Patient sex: F
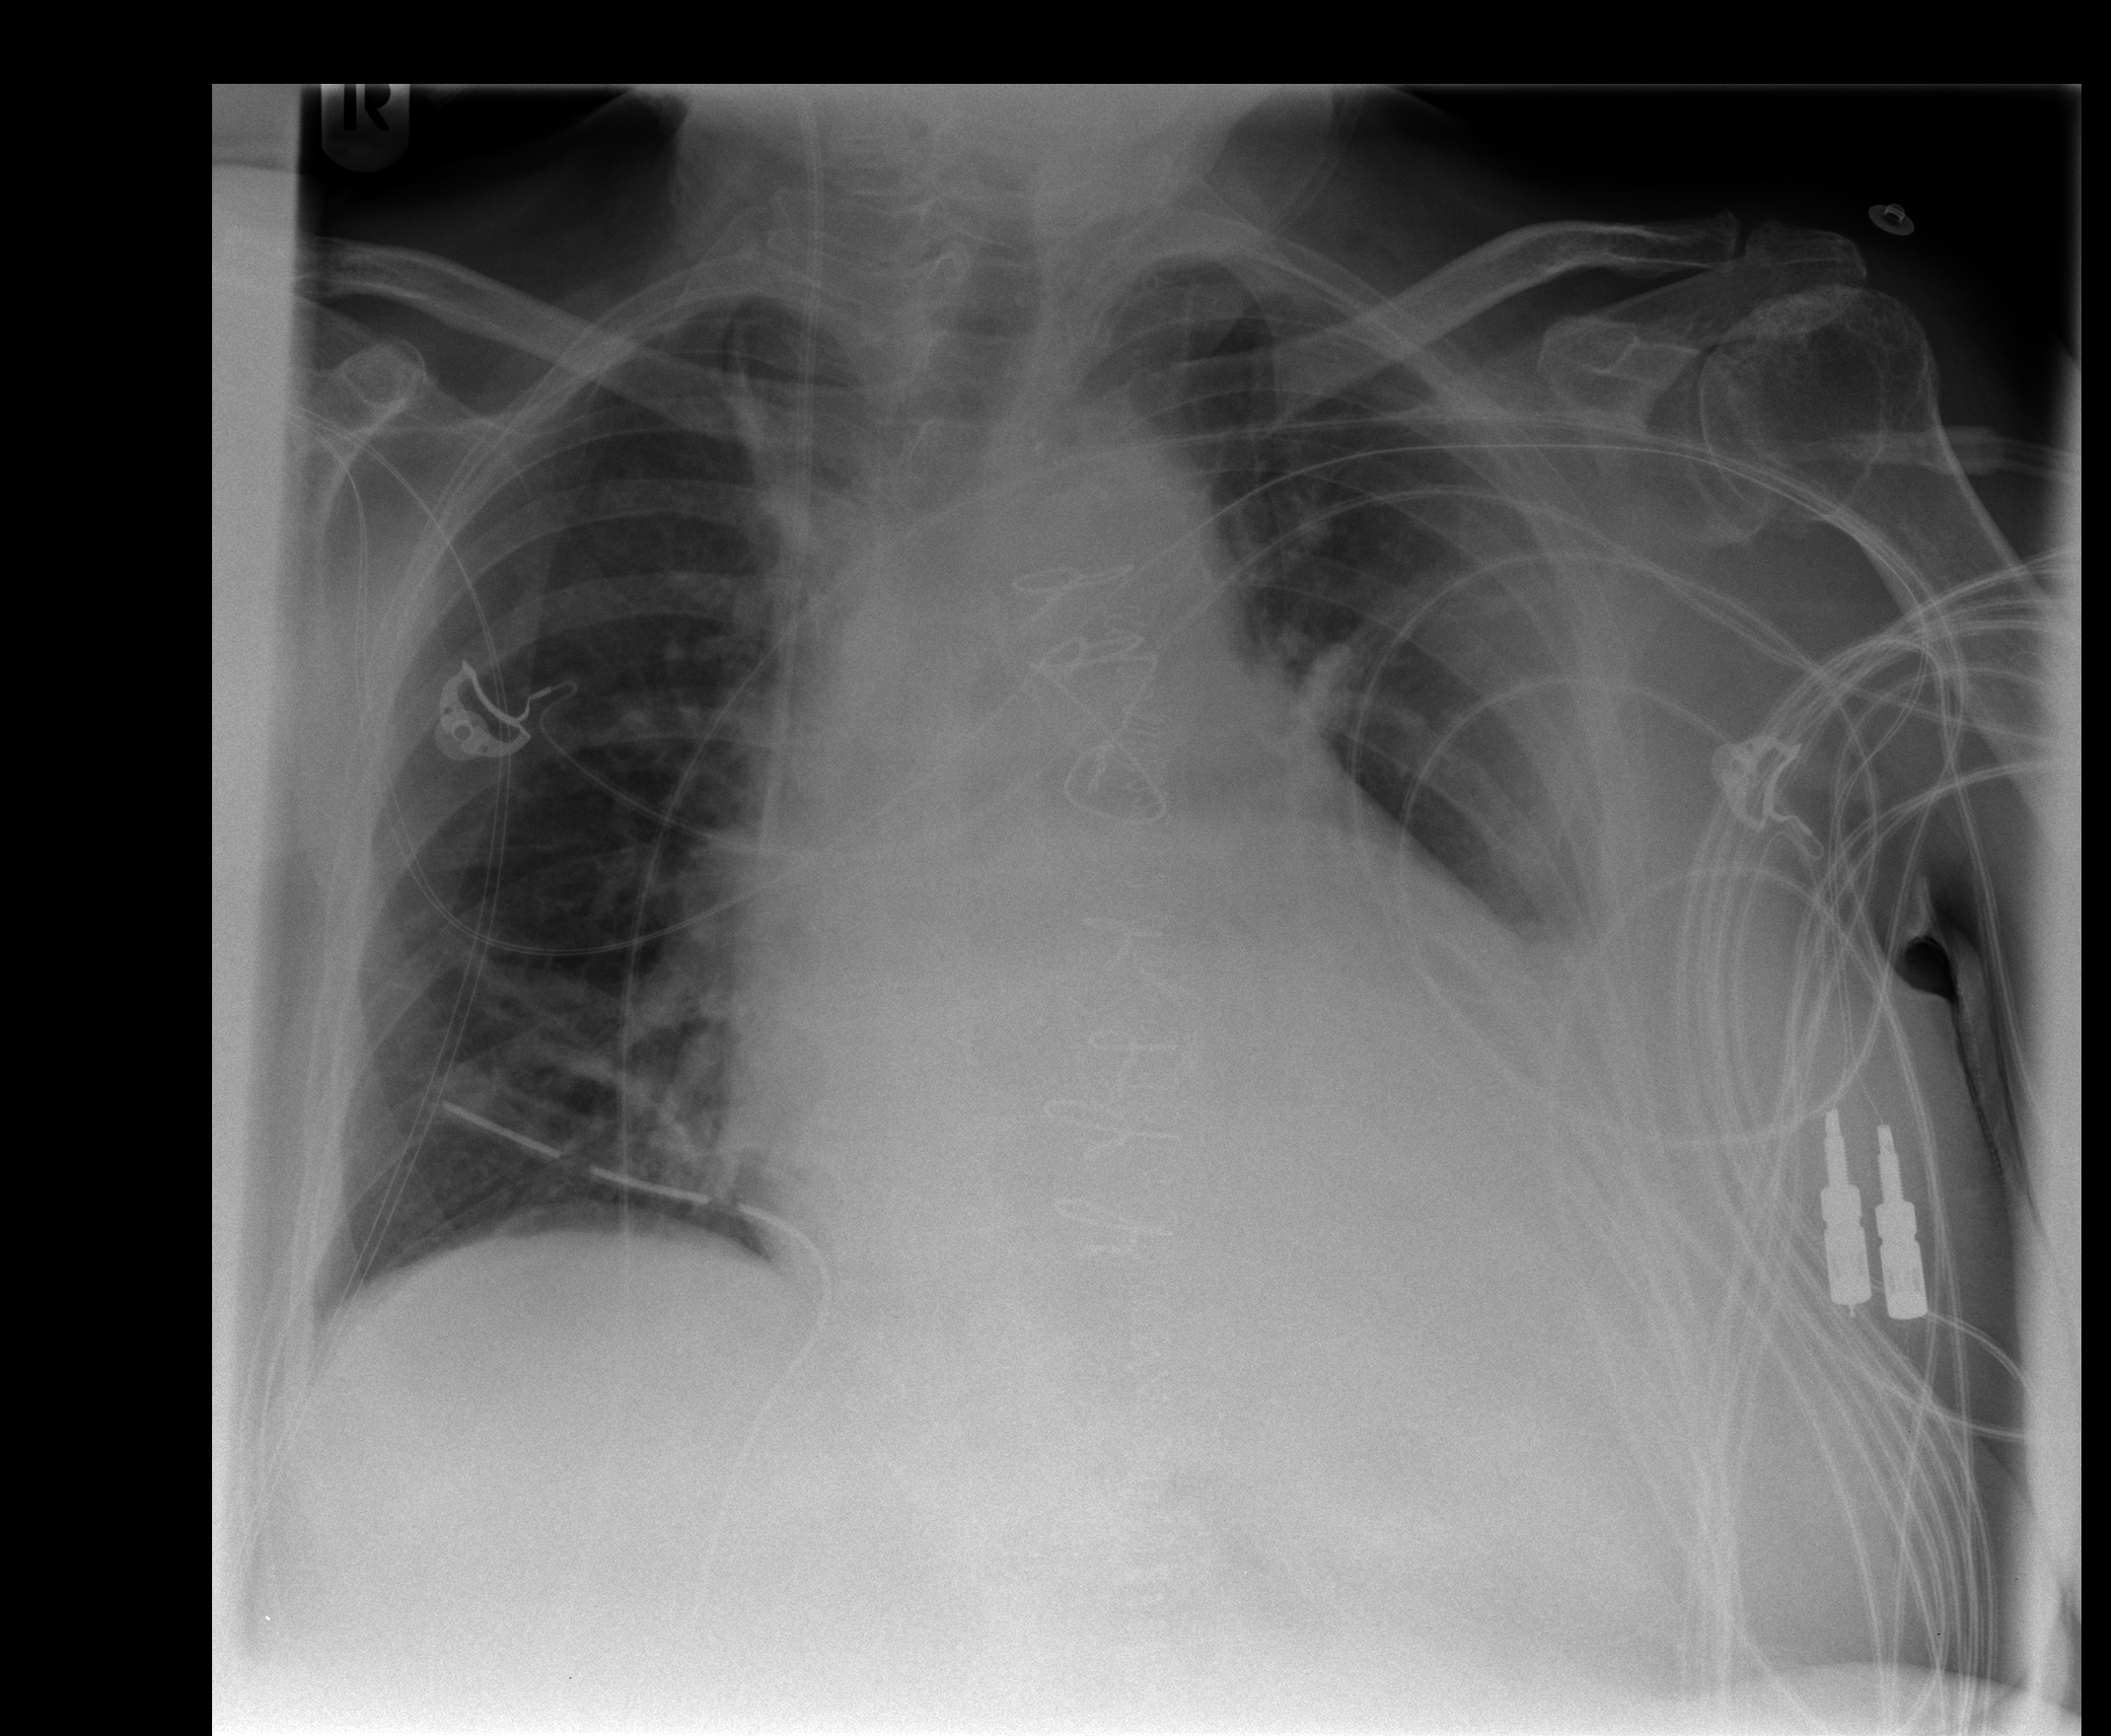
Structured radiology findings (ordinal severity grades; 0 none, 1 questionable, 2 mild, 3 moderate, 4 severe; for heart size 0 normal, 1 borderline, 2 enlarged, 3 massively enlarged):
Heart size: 3
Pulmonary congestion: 2
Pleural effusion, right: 0
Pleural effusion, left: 2
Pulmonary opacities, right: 0
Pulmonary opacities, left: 0
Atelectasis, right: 2
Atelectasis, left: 2